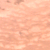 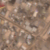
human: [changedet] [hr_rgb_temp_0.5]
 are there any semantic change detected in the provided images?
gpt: Desert left the place to urbanization.